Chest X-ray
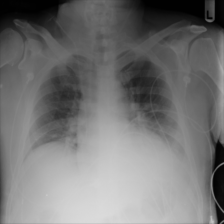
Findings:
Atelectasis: positive
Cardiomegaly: negative
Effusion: negative
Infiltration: negative
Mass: negative
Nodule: negative
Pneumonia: negative
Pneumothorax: negative
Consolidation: negative
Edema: negative
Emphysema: negative
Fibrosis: negative
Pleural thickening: negative
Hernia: negative